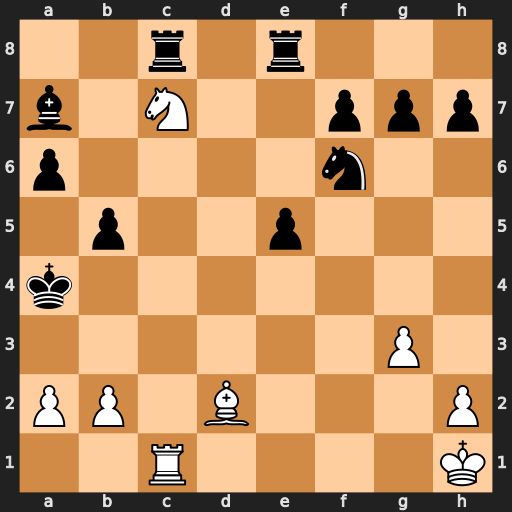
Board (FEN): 2r1r3/b1N2ppp/p4n2/1p2p3/k7/6P1/PP1B3P/2R4K
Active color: w
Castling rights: -
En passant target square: -
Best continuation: Rc3 b4 Ra3+ bxa3 b3#